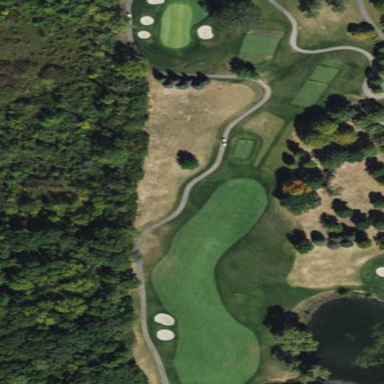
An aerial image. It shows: Well-maintained grassy area known as fairway on golf course.